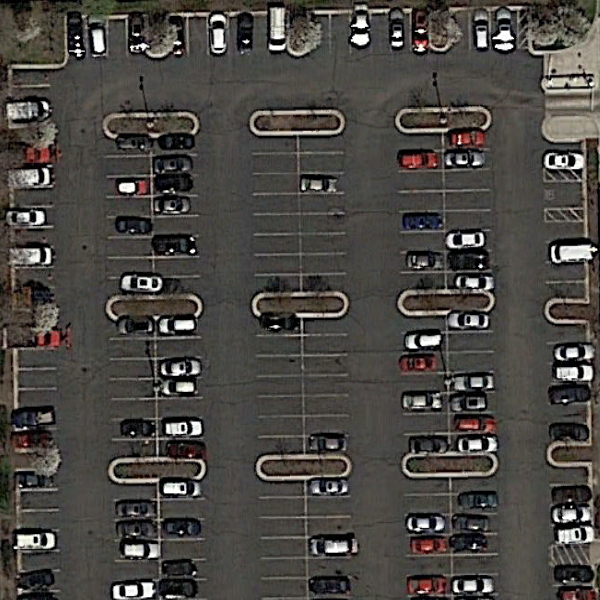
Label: Parking